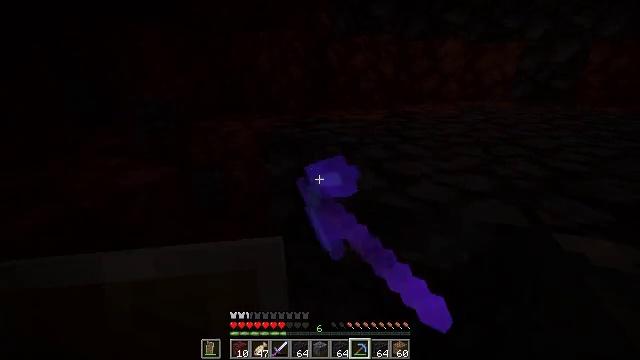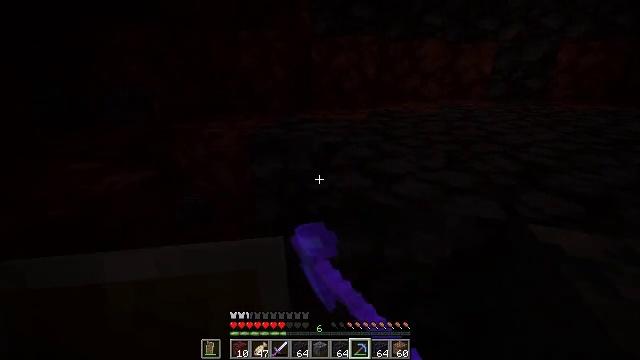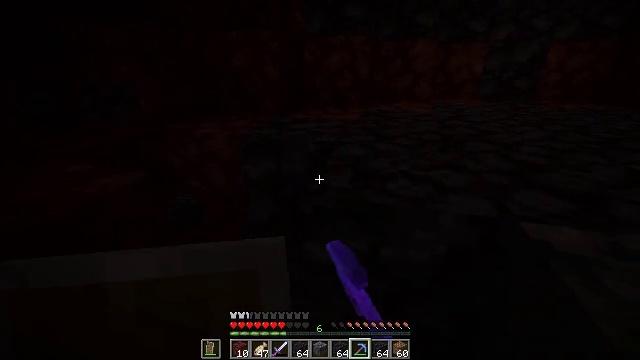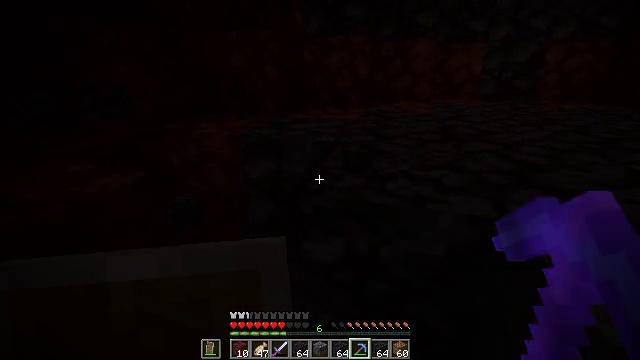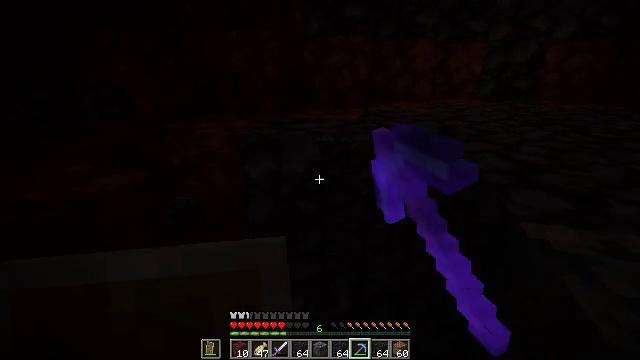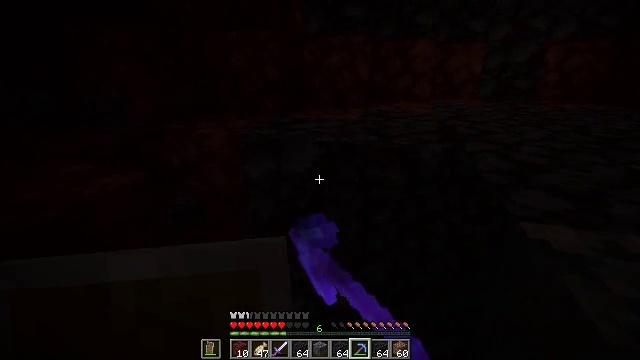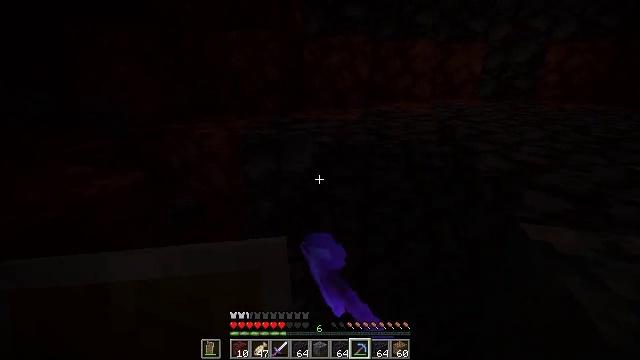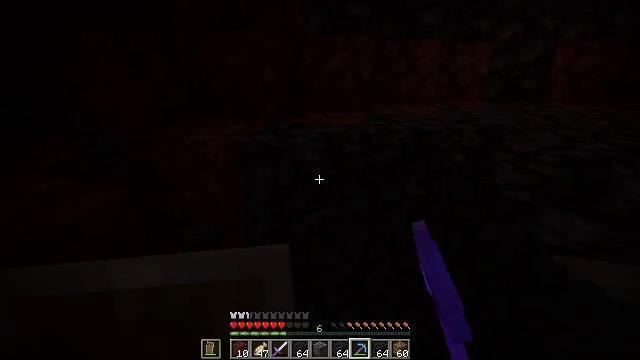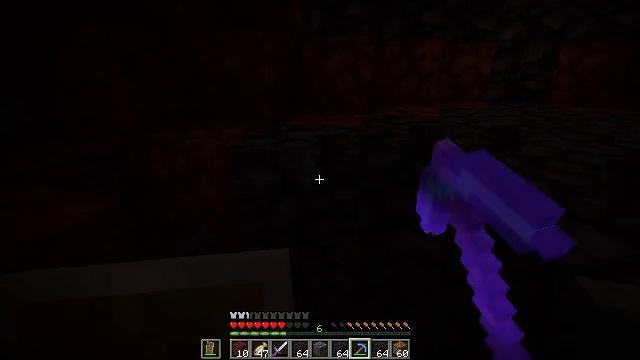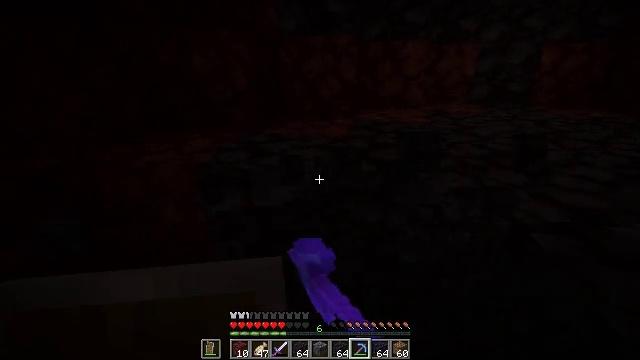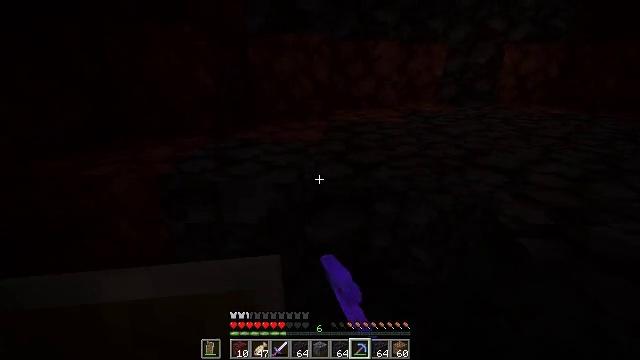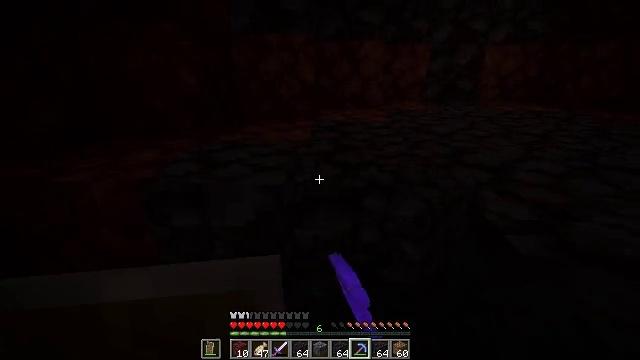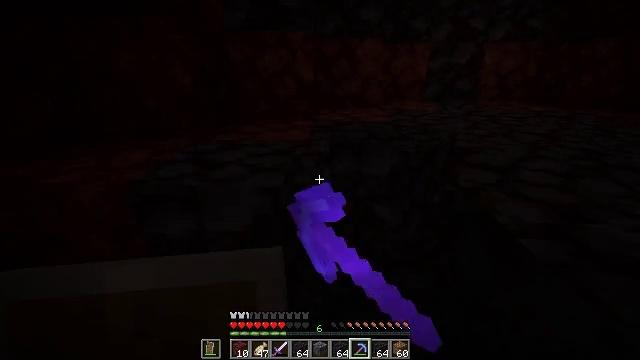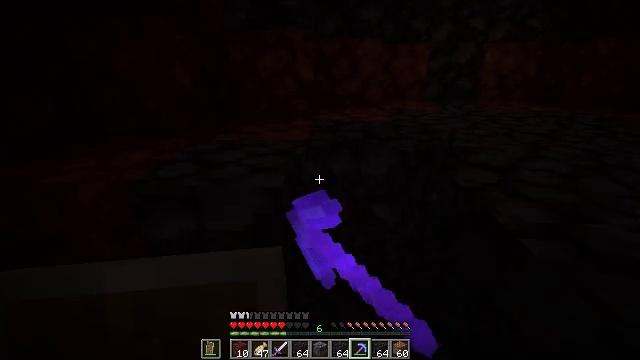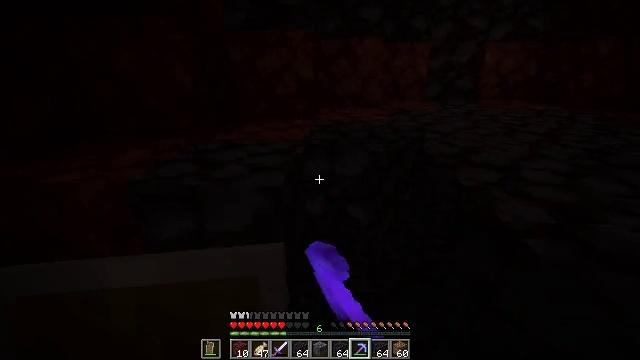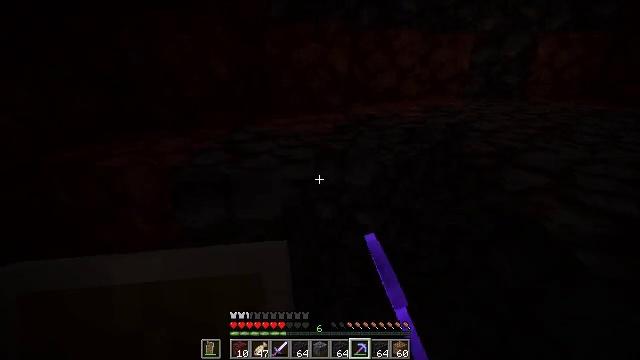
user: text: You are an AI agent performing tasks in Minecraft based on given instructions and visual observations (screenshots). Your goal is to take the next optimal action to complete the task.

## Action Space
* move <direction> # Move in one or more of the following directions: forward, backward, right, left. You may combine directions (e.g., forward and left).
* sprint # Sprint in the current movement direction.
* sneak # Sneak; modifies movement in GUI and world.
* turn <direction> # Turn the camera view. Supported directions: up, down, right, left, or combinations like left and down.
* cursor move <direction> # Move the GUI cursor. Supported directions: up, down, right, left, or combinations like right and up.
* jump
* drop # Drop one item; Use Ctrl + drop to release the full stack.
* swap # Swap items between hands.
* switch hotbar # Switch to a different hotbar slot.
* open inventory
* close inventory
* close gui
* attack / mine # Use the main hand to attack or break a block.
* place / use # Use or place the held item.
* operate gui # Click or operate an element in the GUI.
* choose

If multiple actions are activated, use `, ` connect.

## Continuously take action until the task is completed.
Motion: motion action
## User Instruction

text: Break the blackstone block.
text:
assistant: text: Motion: turn right, attack / mine
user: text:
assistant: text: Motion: turn right, attack / mine
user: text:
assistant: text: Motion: attack / mine
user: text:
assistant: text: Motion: attack / mine
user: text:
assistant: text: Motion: attack / mine
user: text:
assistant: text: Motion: move forward, attack / mine
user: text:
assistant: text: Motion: move forward, attack / mine
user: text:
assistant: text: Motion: move forward, attack / mine
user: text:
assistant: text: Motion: move forward, turn right, attack / mine
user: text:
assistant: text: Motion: turn right, attack / mine
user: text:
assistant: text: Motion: turn right, attack / mine
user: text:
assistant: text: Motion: attack / mine
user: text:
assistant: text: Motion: attack / mine
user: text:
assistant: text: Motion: attack / mine
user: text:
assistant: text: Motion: turn left and down, attack / mine
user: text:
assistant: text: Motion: turn left and down, attack / mine
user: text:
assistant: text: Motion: turn left, attack / mine
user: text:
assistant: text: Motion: attack / mine
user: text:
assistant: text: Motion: attack / mine
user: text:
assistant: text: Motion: attack / mine
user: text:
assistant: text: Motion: attack / mine
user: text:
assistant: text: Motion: move forward, turn right, attack / mine
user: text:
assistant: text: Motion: move forward, turn right, attack / mine
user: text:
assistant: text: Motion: move forward, turn right, attack / mine
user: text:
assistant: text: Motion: move forward, turn right, attack / mine
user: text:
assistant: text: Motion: move forward, turn right and up, attack / mine
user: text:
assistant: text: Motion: turn right, attack / mine
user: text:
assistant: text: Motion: turn right, attack / mine
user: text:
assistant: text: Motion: turn right, attack / mine
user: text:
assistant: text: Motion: turn up, attack / mine